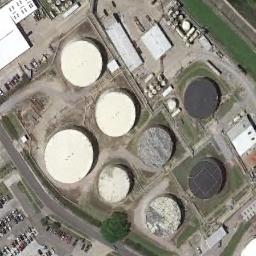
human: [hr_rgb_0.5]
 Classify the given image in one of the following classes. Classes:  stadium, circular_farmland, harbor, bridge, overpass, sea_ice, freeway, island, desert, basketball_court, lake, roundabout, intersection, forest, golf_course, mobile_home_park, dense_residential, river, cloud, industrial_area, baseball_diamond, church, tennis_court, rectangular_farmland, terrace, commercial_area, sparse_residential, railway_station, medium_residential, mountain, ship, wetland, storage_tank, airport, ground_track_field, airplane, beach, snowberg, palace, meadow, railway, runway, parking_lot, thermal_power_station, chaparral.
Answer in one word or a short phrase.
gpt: storage_tank